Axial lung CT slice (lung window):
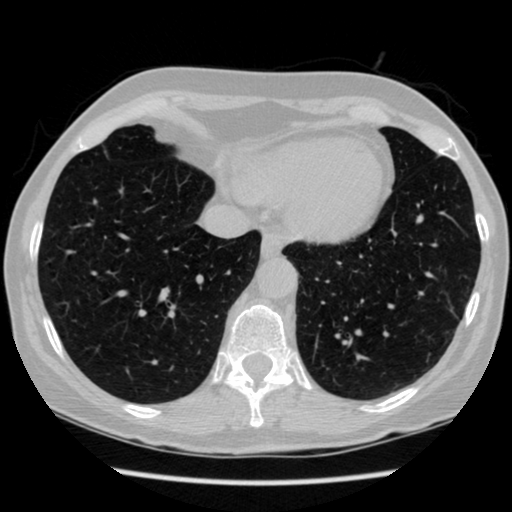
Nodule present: no